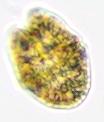
Label: Akashiwo